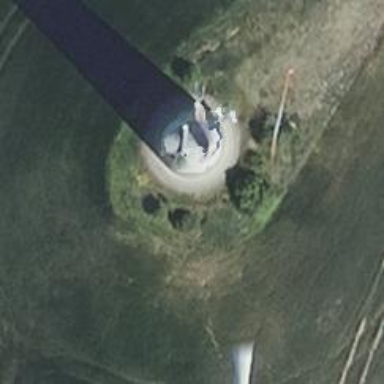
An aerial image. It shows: Wind generator in the form of horizontal axis wind turbine.